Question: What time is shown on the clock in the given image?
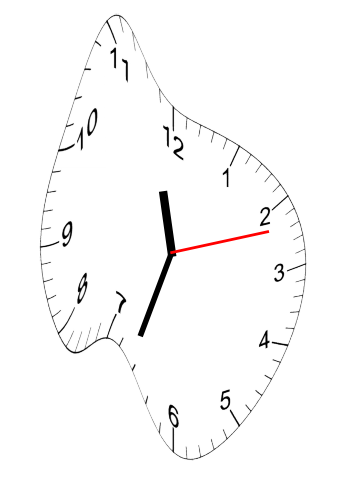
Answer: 11:33:12